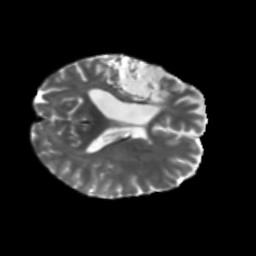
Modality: T2w
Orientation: axial
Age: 56
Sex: female
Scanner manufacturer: siemens
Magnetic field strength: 3 T
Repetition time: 5.25 s
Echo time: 0.08 s